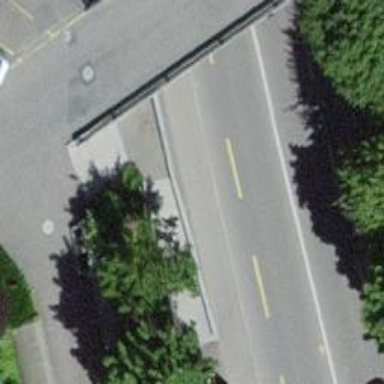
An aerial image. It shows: Road with steps.